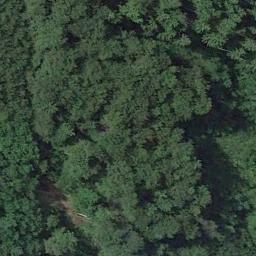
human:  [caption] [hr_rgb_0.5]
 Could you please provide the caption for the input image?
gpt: The forest has a lot of dense green trees of different heights and a clearing is also in the forest .

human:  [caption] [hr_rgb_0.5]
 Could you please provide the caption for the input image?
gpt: Many green trees are in a forest .

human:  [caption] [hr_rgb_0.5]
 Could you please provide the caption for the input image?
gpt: This is a dense forest .

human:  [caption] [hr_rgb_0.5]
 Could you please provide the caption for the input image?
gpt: The forest is full of green trees and some are unripe.

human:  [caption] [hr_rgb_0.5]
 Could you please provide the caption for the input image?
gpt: A forest with many green trees .